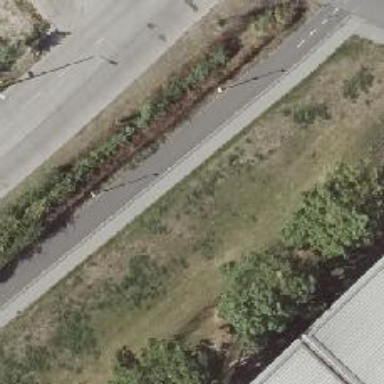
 along with cycleway also surfaced with asphalt."